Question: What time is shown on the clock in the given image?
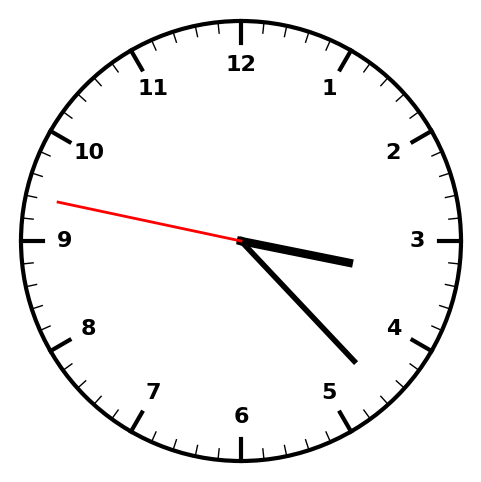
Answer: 03:22:47